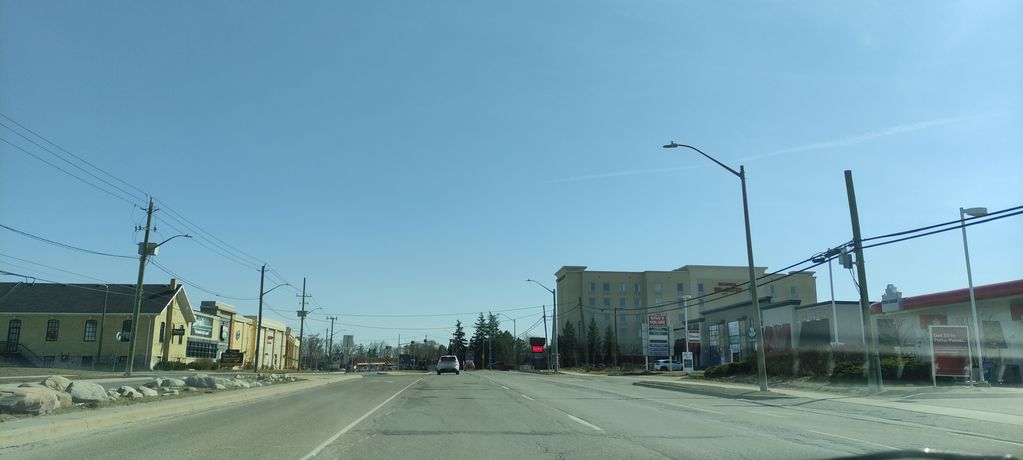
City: kitchener-waterloo